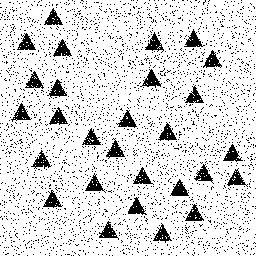
Squares: 0
Triangles: 28
Stars: 0
Total shapes: 28